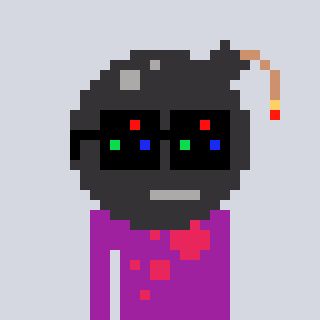
a pixel art character with square black sunglasses, a bomb-shaped head and a magenta-colored body on a cool background